Question: I'm using Firebase for an Android project and it works well while pushing the data to a server, but when retrieving the data, I get nothing.
here is the structure for my firebase

and here is my code for retrieving the data form Firebase
'''
mRef.child("User").addValueEventListener(new ValueEventListener() {
@Override
public void onDataChange(DataSnapshot dataSnapshot) {
counter = dataSnapshot.getChildrenCount();
for (DataSnapshot postSnapshot : dataSnapshot.getChildren()) {
post = postSnapshot.getValue(SettersGetters.class);
nicuNames.add(post.getNicuName());
nicuAddresses.add(post.getNicuAddress());
niucCount.add(post.getNicuCount());
nicuPrices.add(post.getNicuCount());
nicuPhones.add(post.getNicuPhone());
nicuUpdate.add(post.getNicuUpdate());
nicuLat.add(post.getNicuLat());
nicuLng.add(post.getNicuLng());
nicuDes.add(post.getNicuDesc());
a++;
Toast.makeText(MapsActivity.this,"jhkjhk", Toast.LENGTH_LONG).show();
System.out.println(nicuNames.get(0));
}
//Toast.makeText(MapsActivity.this,"jhkjhk" + a, Toast.LENGTH_LONG).show();
}
@Override
public void onCancelled(DatabaseError databaseError) {
}
});
'''
While making a Toast to print at least the number of Children, it returns 0 every time
'''
Toast.makeText(MapsActivity.this,a+"",Toast.LENGTH_SHORT).show();
'''
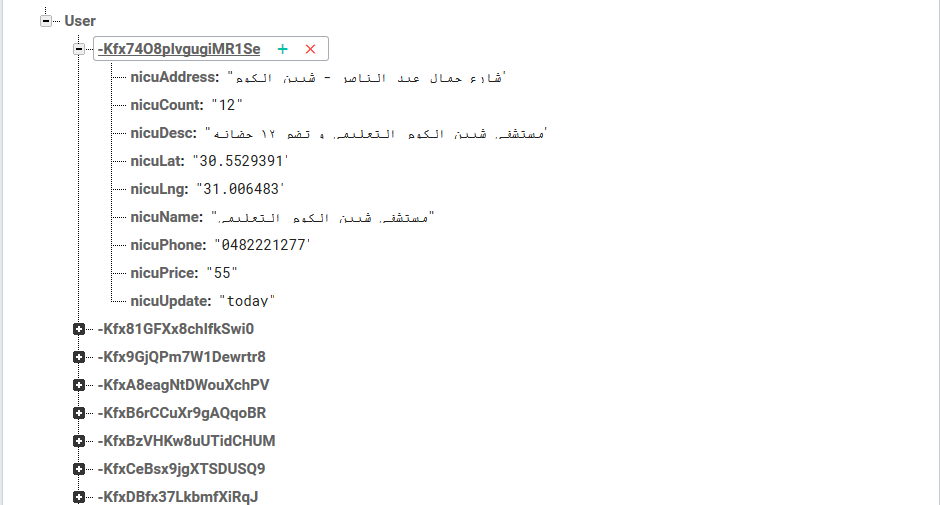
Answer: You want to listen to children events of 'User' key, not value events.
Replace
'''
mRef.child("User").addValueEventListener(new ValueEventListener() {
'''
With
'''
mRef.child("User").addChildEventListener(new ChildEventListener() {
'''
---
Then, implement
- 'onChildAdded(DataSnapshot snapshot, String previousChildName)'- 'onChildChanged(DataSnapshot snapshot, String previousChildName)'
And from there, you map a 'DataSnapshot' to a (preferrably better named class than) 'SettersGetters.class'